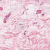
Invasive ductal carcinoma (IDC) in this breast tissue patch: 0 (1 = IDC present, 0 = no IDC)